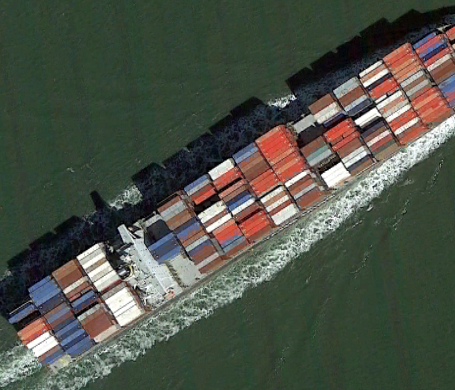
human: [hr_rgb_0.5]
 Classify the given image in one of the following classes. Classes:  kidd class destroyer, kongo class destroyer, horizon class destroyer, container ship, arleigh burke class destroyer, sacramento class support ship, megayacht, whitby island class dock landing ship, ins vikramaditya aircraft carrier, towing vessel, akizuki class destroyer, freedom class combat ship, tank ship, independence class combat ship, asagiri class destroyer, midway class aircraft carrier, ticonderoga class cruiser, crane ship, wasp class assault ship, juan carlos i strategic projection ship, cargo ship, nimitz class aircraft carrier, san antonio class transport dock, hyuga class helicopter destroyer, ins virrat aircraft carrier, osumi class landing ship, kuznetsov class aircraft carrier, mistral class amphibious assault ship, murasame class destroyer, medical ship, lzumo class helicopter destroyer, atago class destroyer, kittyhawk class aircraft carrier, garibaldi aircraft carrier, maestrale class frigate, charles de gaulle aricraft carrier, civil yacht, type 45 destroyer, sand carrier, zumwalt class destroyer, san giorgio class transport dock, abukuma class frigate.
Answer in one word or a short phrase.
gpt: Container ship